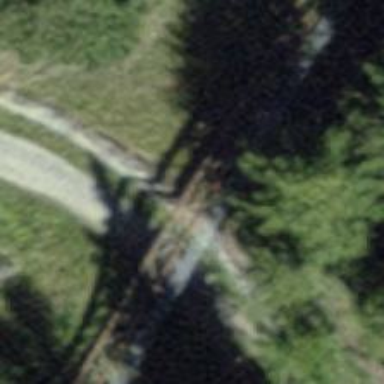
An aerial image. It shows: Funicular railway bridge.